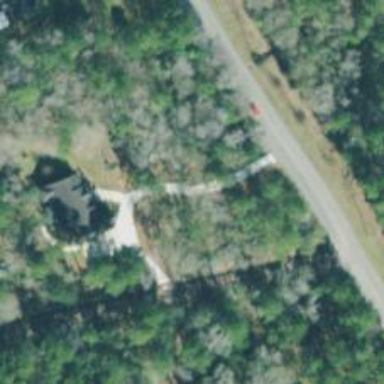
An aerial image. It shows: Driveway.